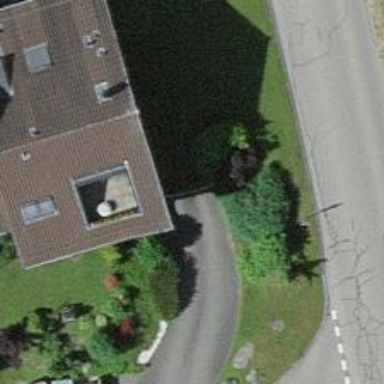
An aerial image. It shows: Group of garages.